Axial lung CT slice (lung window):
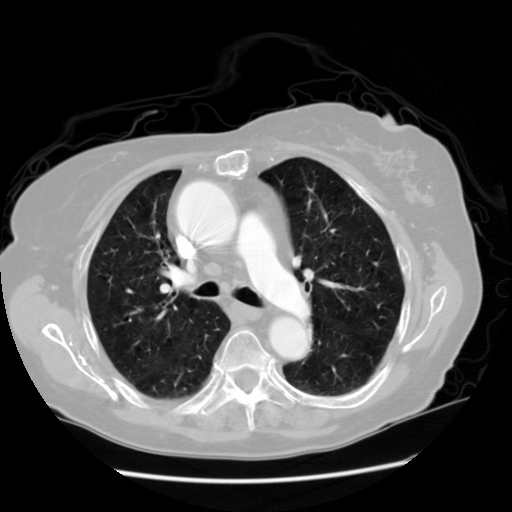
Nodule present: no